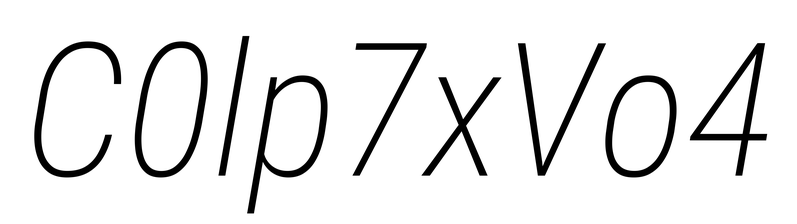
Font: Roboto-Italic_Condensed_ExtraLight_Italic